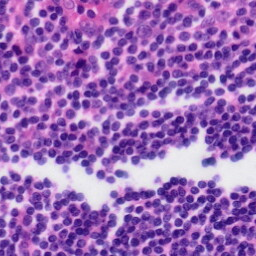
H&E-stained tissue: Tonsil